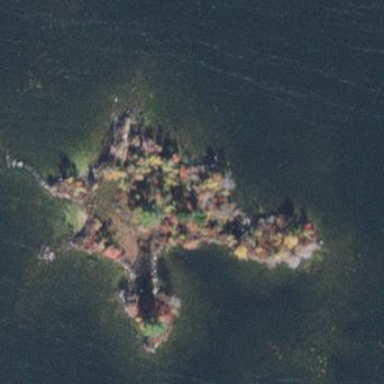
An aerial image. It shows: Islet.